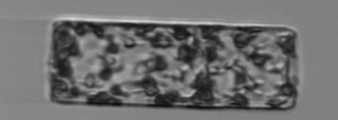
Label: Guinardia_flaccida